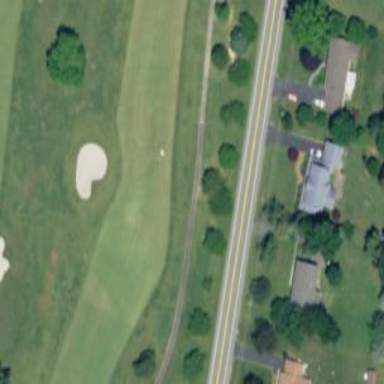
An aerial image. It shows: View of golf hole.